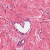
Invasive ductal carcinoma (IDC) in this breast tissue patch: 0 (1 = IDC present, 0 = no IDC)